Interaction volume radius: 5 \u00c5
Interaction volume height: 10 \u00c5
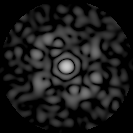
Disorder parameter: 0.8306